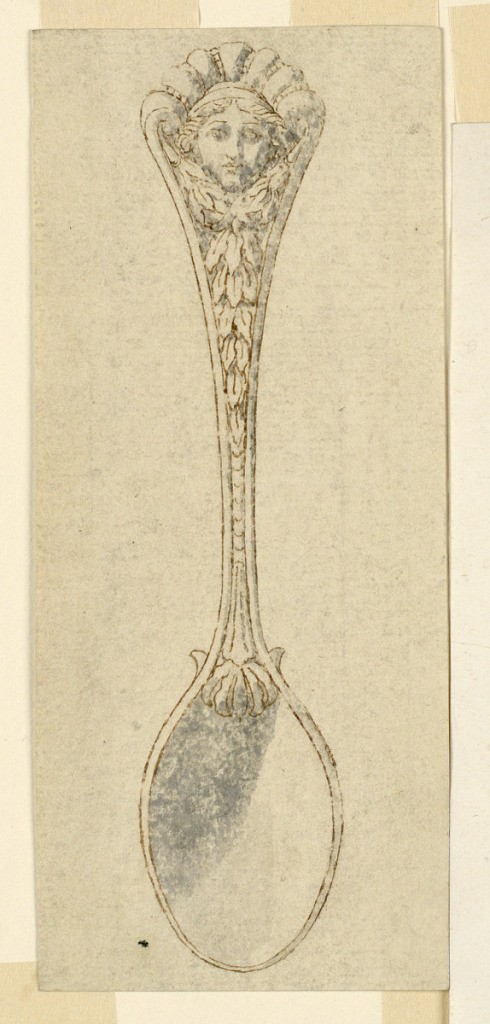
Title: Spoons
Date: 1825–50
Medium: Pen, sepia, brush, gray water color
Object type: Drawing
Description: The handle terminates in the front with the head of a woman, framed above by a diadem and at the sides by volutes bordering the handle.  They support a festoon from which a garland is hanging to the upper part of the handle.